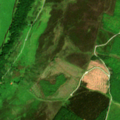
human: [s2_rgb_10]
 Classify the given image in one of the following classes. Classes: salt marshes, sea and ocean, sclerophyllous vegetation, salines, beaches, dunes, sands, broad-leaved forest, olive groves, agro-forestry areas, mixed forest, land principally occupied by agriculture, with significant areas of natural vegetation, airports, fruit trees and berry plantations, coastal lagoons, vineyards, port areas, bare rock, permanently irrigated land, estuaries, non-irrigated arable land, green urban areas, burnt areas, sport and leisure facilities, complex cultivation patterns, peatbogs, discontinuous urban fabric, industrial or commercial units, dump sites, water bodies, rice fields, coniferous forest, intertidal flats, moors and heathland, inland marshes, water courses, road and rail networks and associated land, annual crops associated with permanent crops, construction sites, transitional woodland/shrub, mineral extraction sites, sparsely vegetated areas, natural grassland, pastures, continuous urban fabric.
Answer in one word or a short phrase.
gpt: pastures, broad-leaved forest, coniferous forest, transitional woodland/shrub, peatbogs